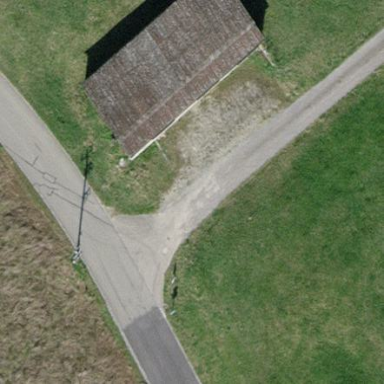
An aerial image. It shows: Shed.